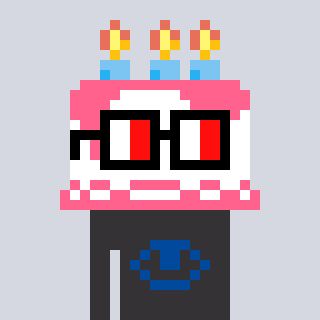
a pixel art character with square glasses with black frames and red eyes, a cake-shaped head and a grayscale-colored body on a cool background